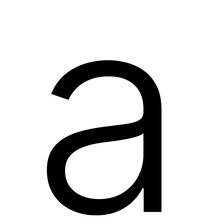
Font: Inter_Light